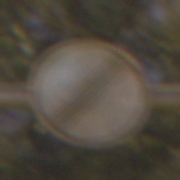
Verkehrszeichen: EndeSaemtlicherBegrenzungen
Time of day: Night
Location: Outdoor (Suburban)
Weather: PartlyCloudy
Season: NotSpecified
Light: Artificial